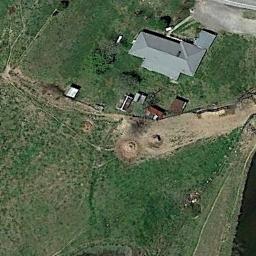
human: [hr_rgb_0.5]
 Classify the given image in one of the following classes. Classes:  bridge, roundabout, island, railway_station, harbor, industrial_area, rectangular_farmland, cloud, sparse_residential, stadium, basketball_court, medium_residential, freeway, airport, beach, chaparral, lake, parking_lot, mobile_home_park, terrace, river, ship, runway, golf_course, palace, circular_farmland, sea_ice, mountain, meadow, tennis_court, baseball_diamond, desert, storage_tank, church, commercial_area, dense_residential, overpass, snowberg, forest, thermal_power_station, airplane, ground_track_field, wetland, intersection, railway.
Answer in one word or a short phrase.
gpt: sparse_residential